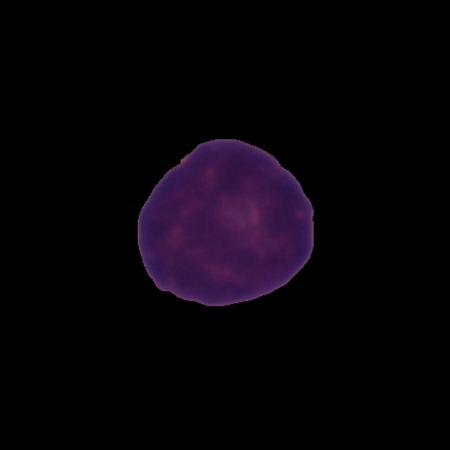
Label: healthy